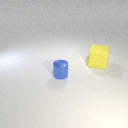
large yellow rubber cube to the right of small blue metal cylinder